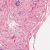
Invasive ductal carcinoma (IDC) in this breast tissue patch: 0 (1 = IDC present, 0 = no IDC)